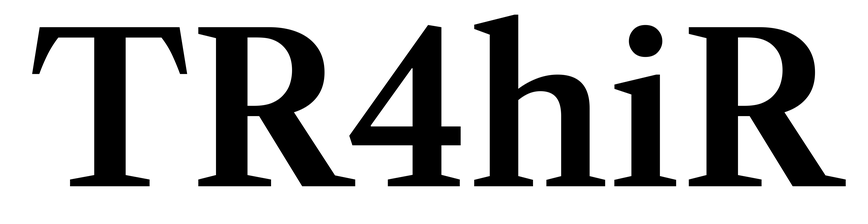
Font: LibreCaslonText_SemiBold